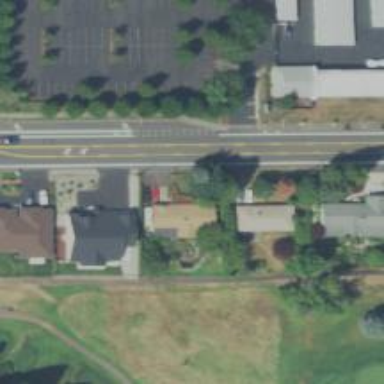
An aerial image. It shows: Tertiary road with sidewalk on the left.